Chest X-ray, AP view. Patient: 69 years old, sex F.
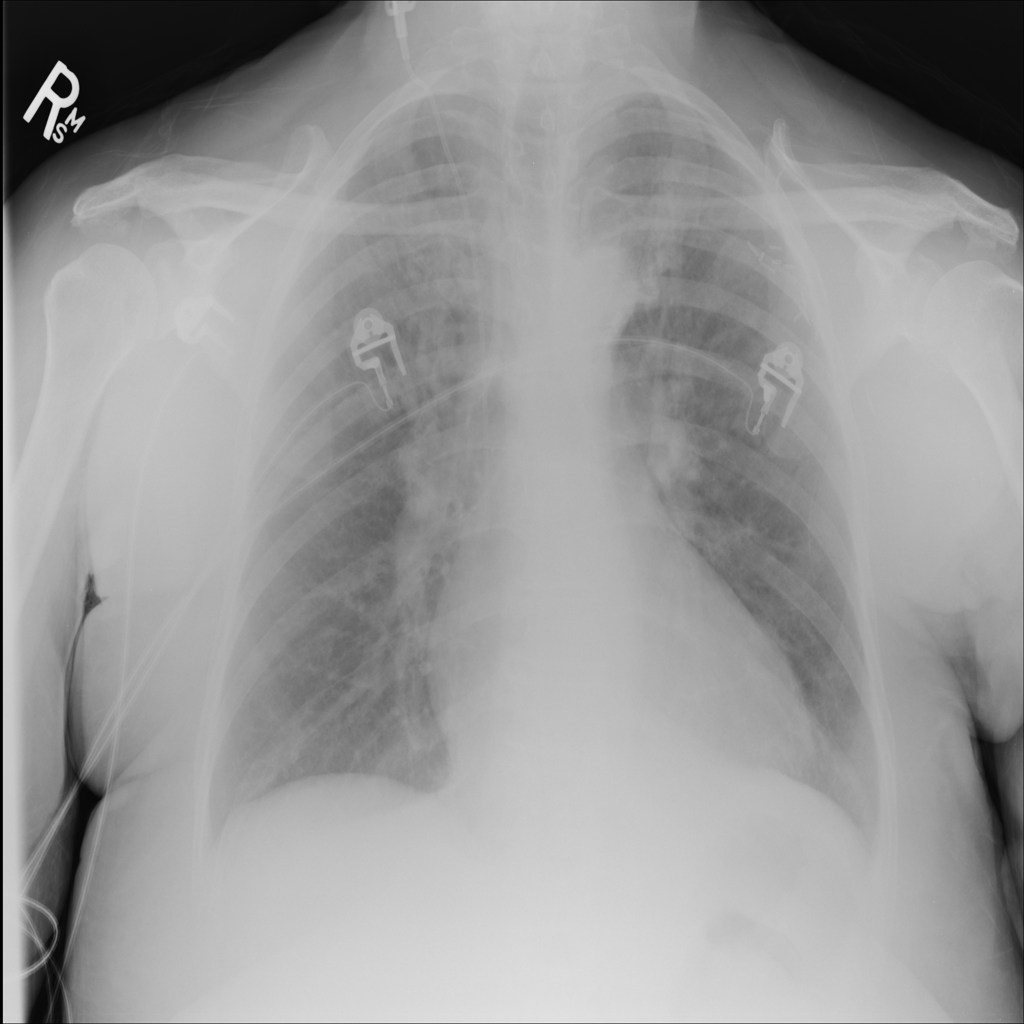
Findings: Infiltration